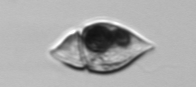
Label: Amphidinium